Question: I'm having a trouble with Vite in Laravel. I ran the command and then I uploaded files to my shared hosting. But it doesn't load css and js files.
I've put '@vite(['resources/css/admin.css', 'resources/js/app.js'])' at the top of the script.
Then I ran the command 'npm run build'.
And then uploaded all files to my shared hosting.
I tried to open the page. Style and JS files looks like this on page source;
'''
<script type="module" src="http://127.0.0.1:5173/@vite/client"></script>
<link rel="stylesheet" href="http://127.0.0.1:5173/resources/css/admin.css" />
<script type="module" src="http://127.0.0.1:5173/resources/js/app.js"></script>
'''
And it gives me these errors in browser console obviously because it tries to get files from localhost.

Which configurations should I make in Vite?
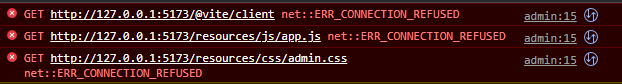
Answer: I found the solution. The problem was the file in public. It will be fixed when you delete 'public/hot' file. Do not forget to run command before you upload your files.